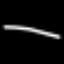
Label: line